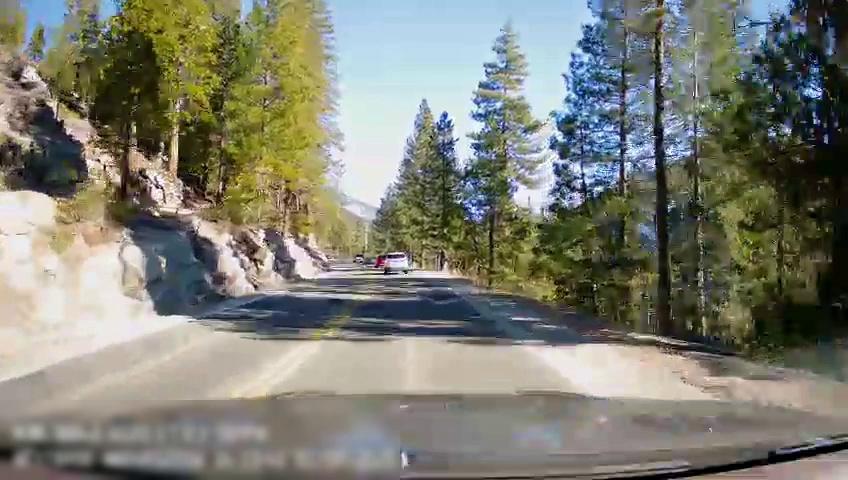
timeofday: Day
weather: Sunny
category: Drivable Space
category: Vehicles | SUV
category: Vehicles | SUV
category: Lanes | Alternate Lane
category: Lanes | Opposite Lane